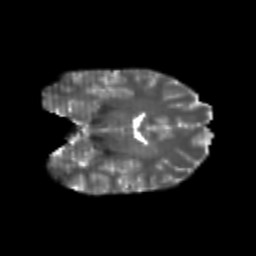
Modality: T2w
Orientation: coronal
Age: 25
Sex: female
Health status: healthy
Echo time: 0.074 s